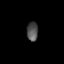
Tissue: lung
Cell type: Epithelial cells
Senescence score: 0.1779
Nuclear area (px): 207
Mean DAPI intensity: 80.865